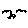
Label: bird